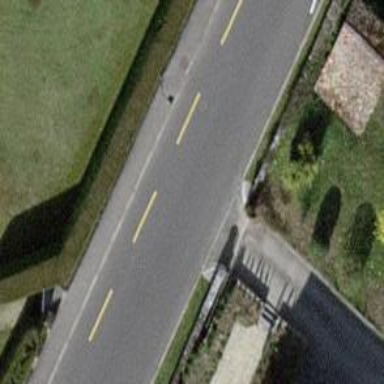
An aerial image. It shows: Tertiary road with cycle lane on the left.